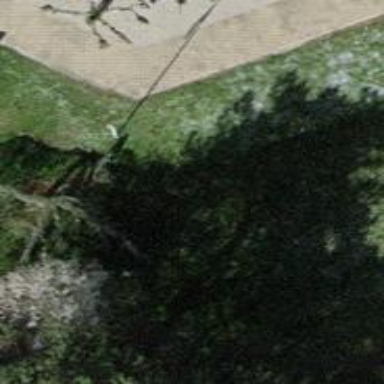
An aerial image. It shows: Flagpole structure.